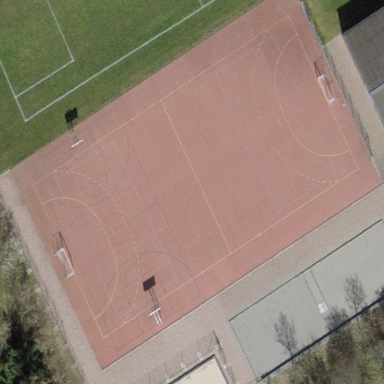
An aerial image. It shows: Multi-sport pitch for leisure land activities.